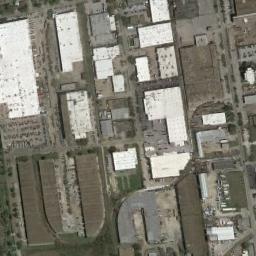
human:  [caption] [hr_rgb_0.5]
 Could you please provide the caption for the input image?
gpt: In an industrial area, There are neatly planned factories and roads, Green belts, And parking lots .

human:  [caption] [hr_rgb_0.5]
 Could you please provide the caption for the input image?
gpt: The industrial area has lots of workshops of different colors and sizes and some roads go through the industrial area .

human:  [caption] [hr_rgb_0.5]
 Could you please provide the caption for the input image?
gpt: There are many houses of different shapes and sizes in the industrial zone .

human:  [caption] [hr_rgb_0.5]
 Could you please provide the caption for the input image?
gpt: The industrial area is dilapidated .

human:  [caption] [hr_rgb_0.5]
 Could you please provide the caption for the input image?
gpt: There are some white buildings and brown buildings on the industrial area .